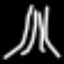
Label: The Eiffel Tower